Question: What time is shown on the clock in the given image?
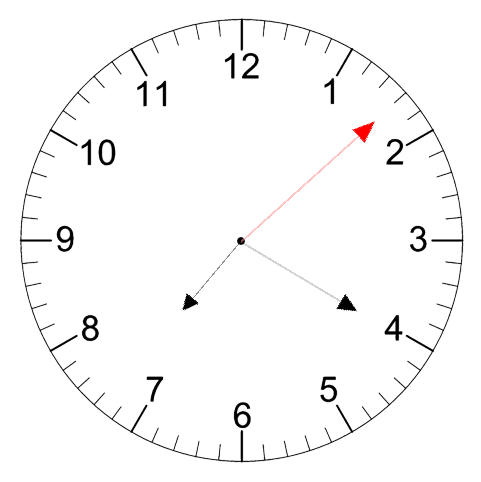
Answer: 07:20:08